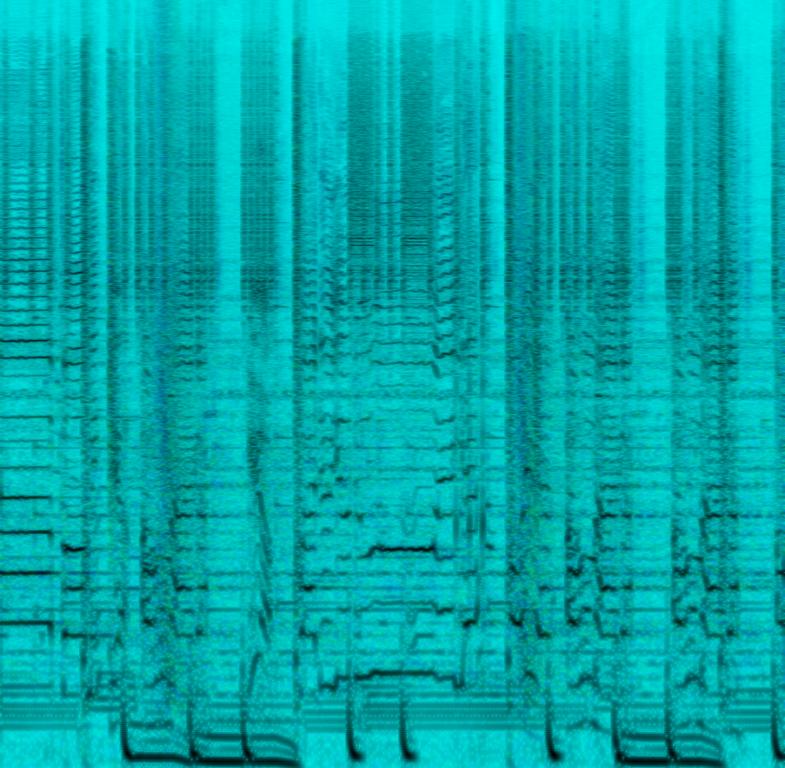
The Trap song features a very short snippet of hard 808 bass, shimmering hi hats, punchy snare and synth keys melody after which comes the second part of the loop where there is a wide filtered stuttering down sweep sound effect. It sounds like an interlude in the middle of the song.